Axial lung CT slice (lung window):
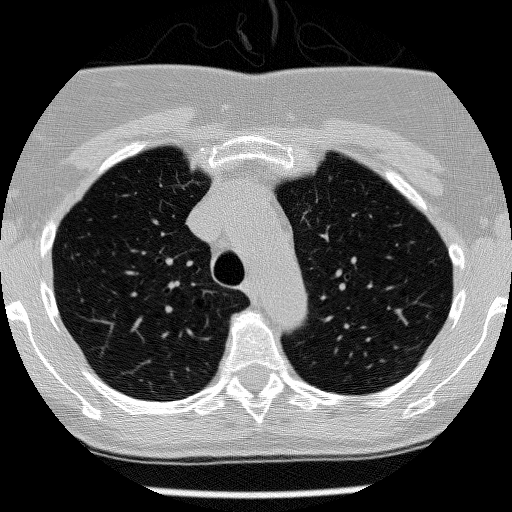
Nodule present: no